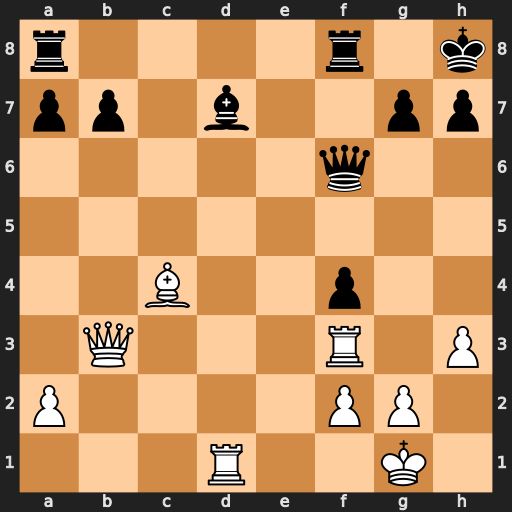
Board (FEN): r4r1k/pp1b2pp/5q2/8/2B2p2/1Q3R1P/P4PP1/3R2K1
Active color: w
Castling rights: -
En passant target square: -
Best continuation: Rxd7